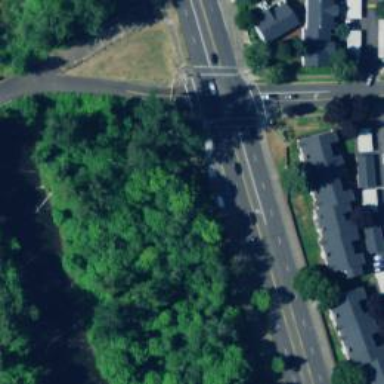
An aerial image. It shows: Solid stop line on the road marking.